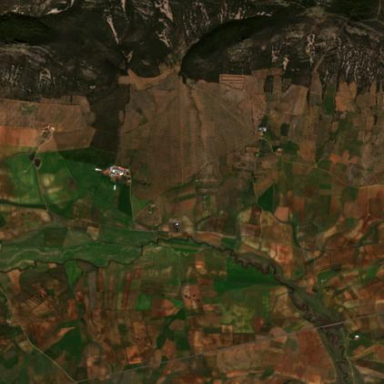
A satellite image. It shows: Olive tree orchard.